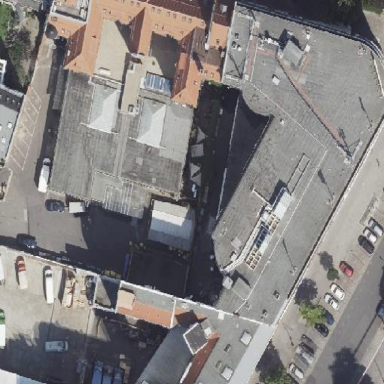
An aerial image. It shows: Commercial building with furniture shop.